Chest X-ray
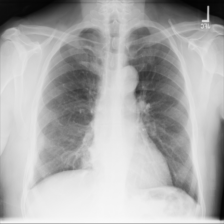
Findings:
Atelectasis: negative
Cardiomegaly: negative
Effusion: positive
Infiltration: negative
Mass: negative
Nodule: negative
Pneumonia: negative
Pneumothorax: positive
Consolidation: negative
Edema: negative
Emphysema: negative
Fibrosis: negative
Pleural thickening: negative
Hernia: negative